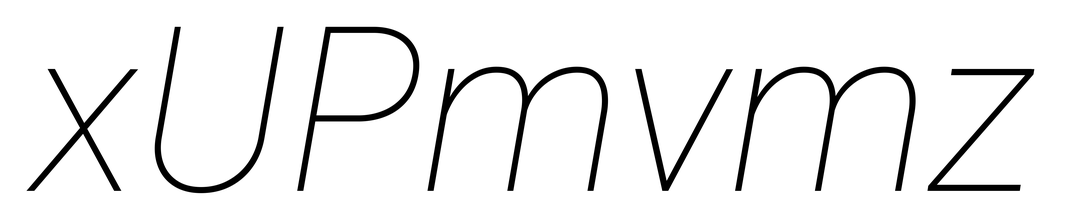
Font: Roboto-Italic_Thin_Italic